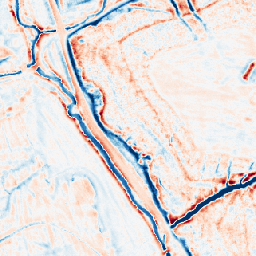
Category: edge_preserving
Decomposition family: bilateral
Decomposition parameters: d: 15
sigma_color: 100
sigma_space: 100
Upsampling method: area
Upsampling parameters: scale: 8
Upsampling scale: 8